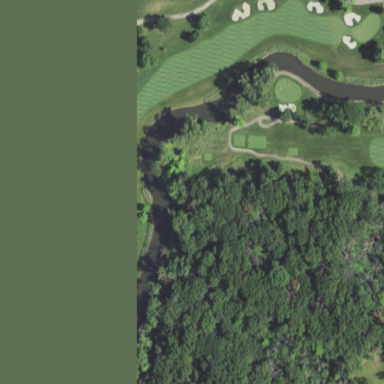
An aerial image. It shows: Grassy area designated as golf fairway.